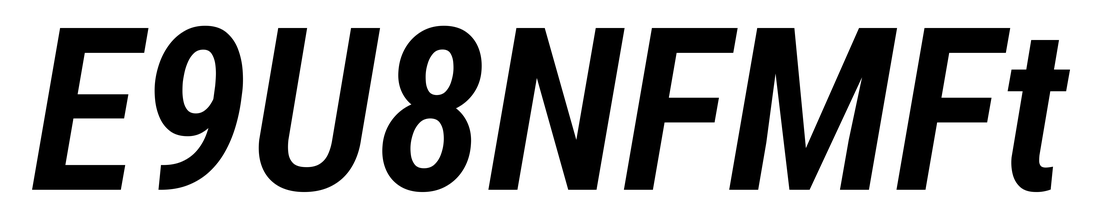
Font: Roboto-Italic_Condensed_SemiBold_Italic